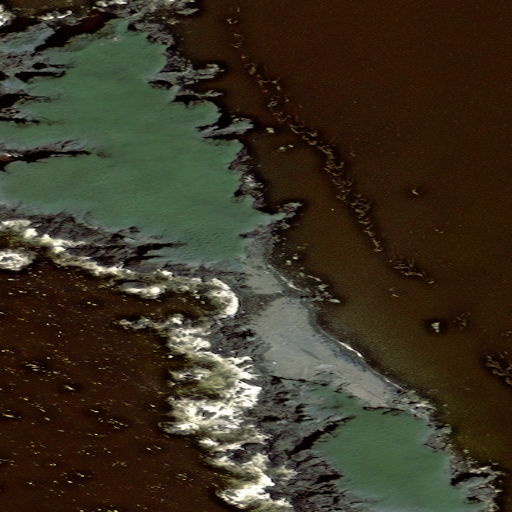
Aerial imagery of island in Alaska named Flat Islands containing only unknown